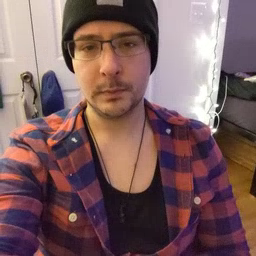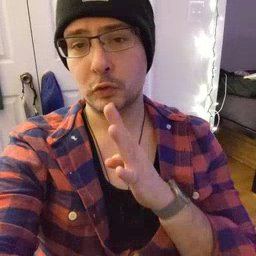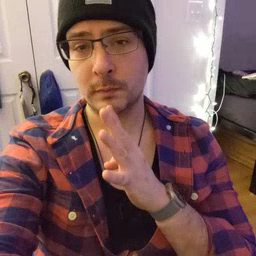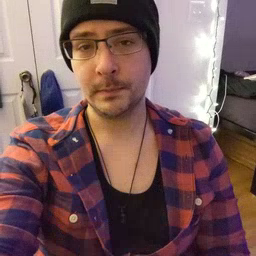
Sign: talk